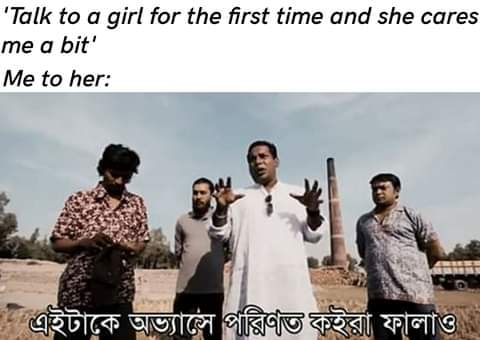
Caption: " Talk to a girl for the first time and she cares me a bit "    Me to her:     এইটাকে অভ্যাসে পরিণত কইরা ফালাও
Label: non-hate